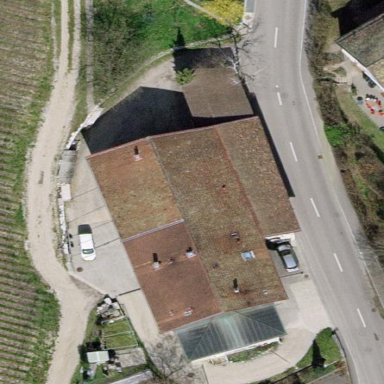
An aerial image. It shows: View of roof of building.